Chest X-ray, AP view. Patient: 45 years old, sex M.
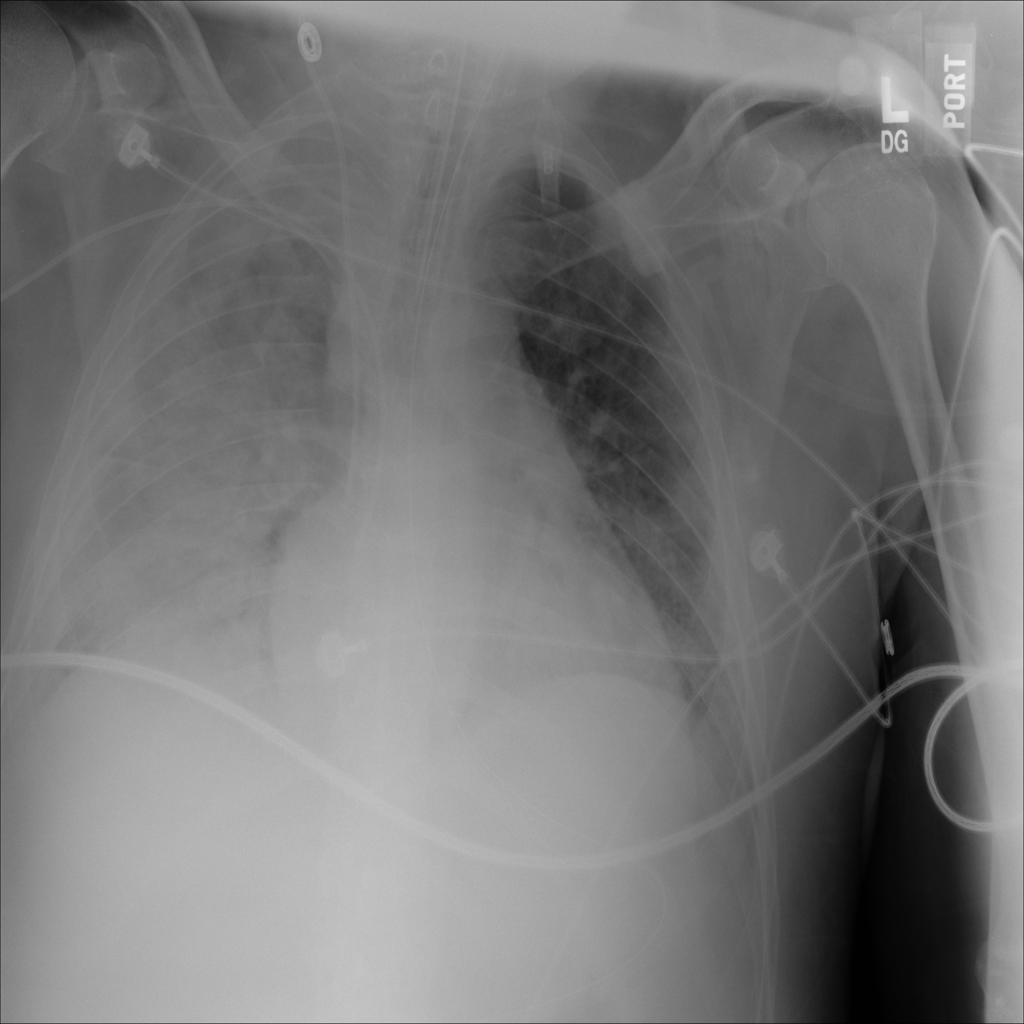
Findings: Consolidation, Effusion, Infiltration